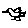
Label: bird